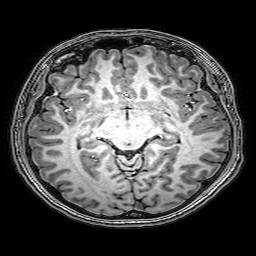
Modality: T1w
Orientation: coronal
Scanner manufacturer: philips
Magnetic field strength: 3 T
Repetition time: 0.0096 s
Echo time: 0.0046 s